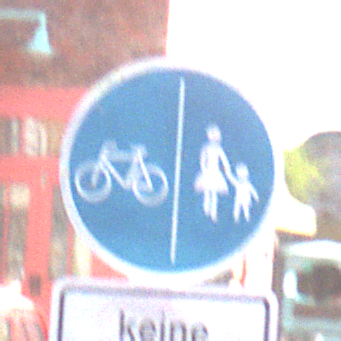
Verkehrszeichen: GetrennterRadUndGehwegRadwegLinks
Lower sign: HinweisDurchVerbaleAngabe4
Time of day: MorningAfternoon
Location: Outdoor (Special)
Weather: PartlyCloudy
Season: NotSpecified
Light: Natural